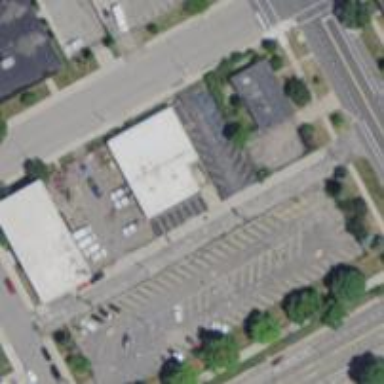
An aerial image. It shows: Commercial area.